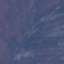
Label: HerbaceousVegetation